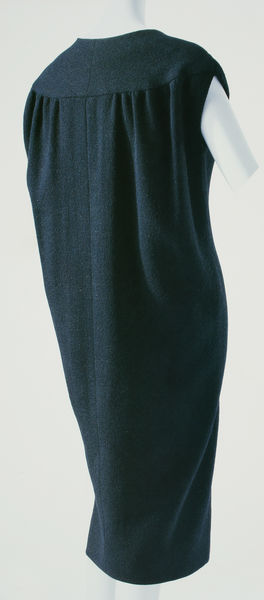
Titel: Tageskleid
Künstler: Cristobal Balenciaga
Standort: Kyoto (Japan)
Institution: Kyoto Costume Institute
Schlagwörter: blau, dunkel, kopf, körper, schatten, umhang, grün, abend, ausschnitt, elegant, frau, kleid, licht, paris, rücken, schwarz, türkis, dame, mode, alt, arme, falten, kragen, lang, samt, weit, ärmel, stoff, schulter, seide, beine, gesäß, rückenansicht, modern, material, dick, nähen, wolle, schmal, robe, naht, geschlossen, raffung, hoch, foto, eng, offen, hinten, torso, ästhetik, geschnitten, schnitt, schritt, puppe, hängend, kurzärmelig, tageskleid, garderobe, plissee, locker, breit, gerafft, weich, teuer, baumwolle, tief, jahrhundert, schneidern, früher, ärmellos, halsausschnitt, geschmeidig, modepuppe, passe, damenmode, knielang, kleines schwarzes, modenschau, chanel, coco, fallend, geschmack, traditionell, hänger, voluminös, jersey, anschmiegsam, damals, geschmacl, haute coutire, kashmir, rundhalsausschnitt, schmiegt